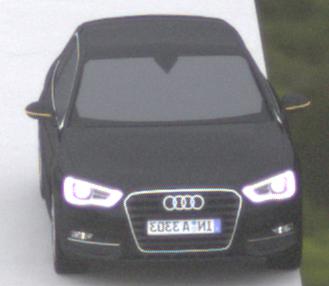
Make: Audi
Model: A3 1.2 TFSI
Detailed model: A3 (8V)
Model produced from: 2013/02
Model produced until: 2014/05
Doors: 3
Color: black
Road condition: dry road
Daytime: midday
Contrast: low contrast